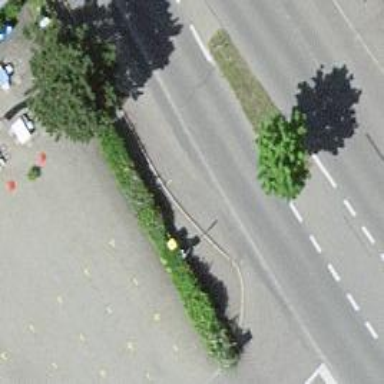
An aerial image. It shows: Post box is visible.